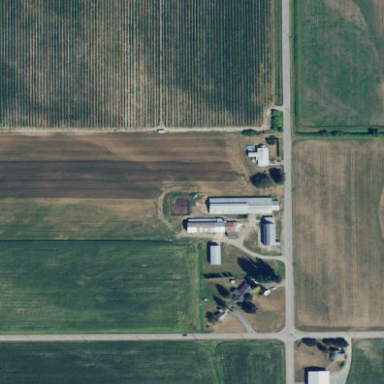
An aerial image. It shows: Farmyard area.